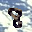
Label: 8